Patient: sex F, age 48
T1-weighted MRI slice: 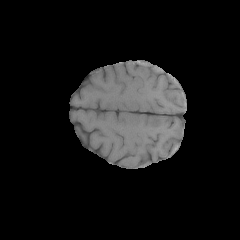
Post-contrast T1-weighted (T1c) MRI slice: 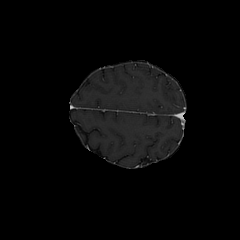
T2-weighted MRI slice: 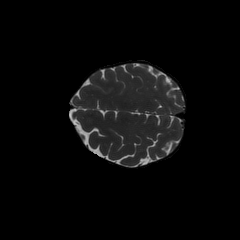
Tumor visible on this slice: no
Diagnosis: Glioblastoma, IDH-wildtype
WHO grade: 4